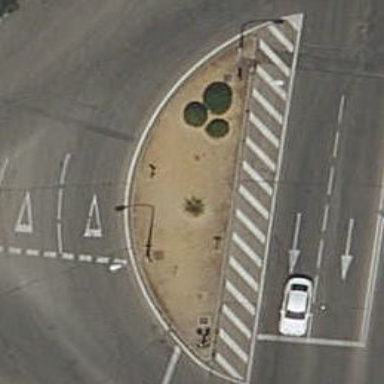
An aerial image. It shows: Traffic calming island.